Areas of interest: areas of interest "Logistics and Express Delivery"
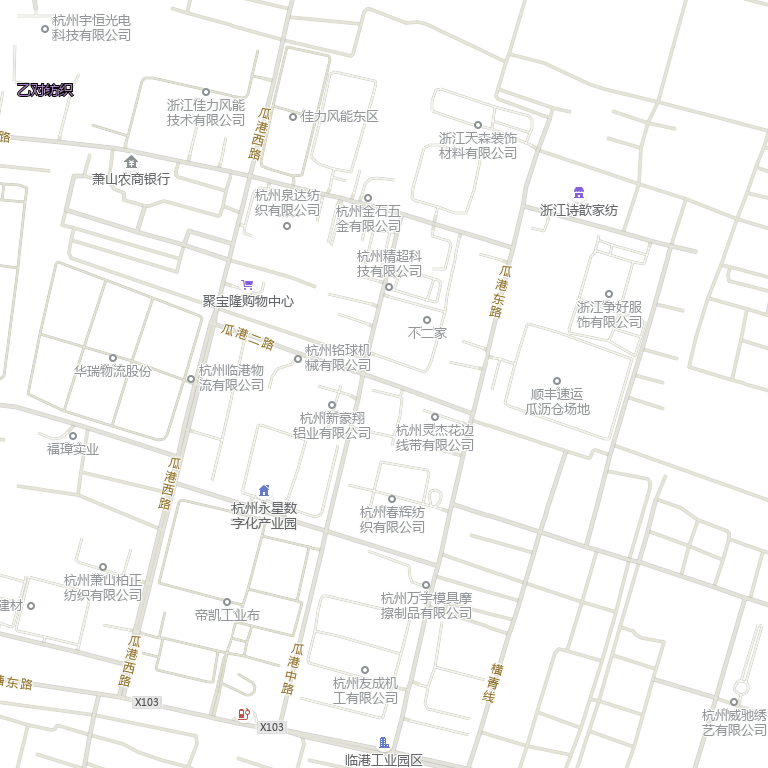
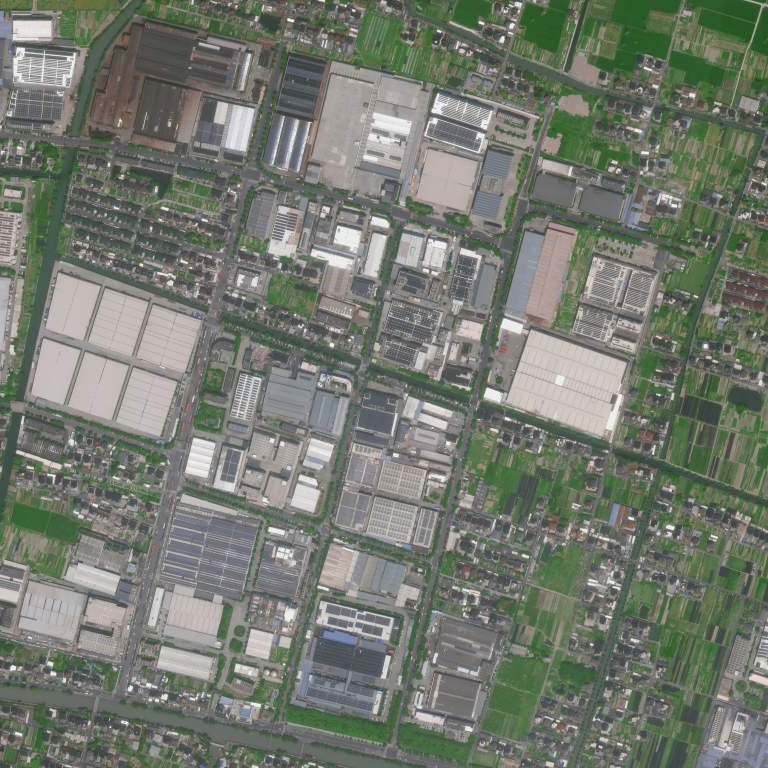